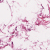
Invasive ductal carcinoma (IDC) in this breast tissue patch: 0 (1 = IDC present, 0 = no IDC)